Question: how to execute SQL statements in command prompt (CMD),
I'm using SQL Server 2012 in windows 8 OS.
I have tried sqlplus and sqlcmd, both are giving error "

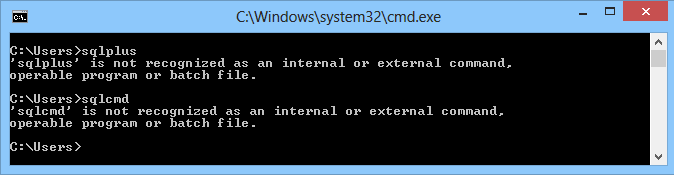
Answer: You are looking for the 'sqlcmd' utility lets you enter Transact-SQL statements, system procedures, and script files at the command prompt
'''
sqlcmd -U myLogin -P myPassword -S MyServerName -d MyDatabaseName
-Q "query"
'''
Refer <URL>
Edit: The OP said The 'sqlcmd.exe' file is available in the installation path 'C:\Program Files\Microsoft SQL Server\110\Tools\Binn'
You are executing with 'C:\Users>' make the path to 'C:\Program Files\Microsoft SQL Server\110\Tools\Binn' and execute 'sqlcmd' or add the 'sqlcmd' path '(C:\Program Files\Microsoft SQL Server\110\Tools\Binn)' to system 'PATH'